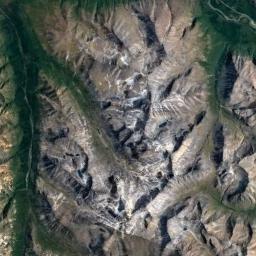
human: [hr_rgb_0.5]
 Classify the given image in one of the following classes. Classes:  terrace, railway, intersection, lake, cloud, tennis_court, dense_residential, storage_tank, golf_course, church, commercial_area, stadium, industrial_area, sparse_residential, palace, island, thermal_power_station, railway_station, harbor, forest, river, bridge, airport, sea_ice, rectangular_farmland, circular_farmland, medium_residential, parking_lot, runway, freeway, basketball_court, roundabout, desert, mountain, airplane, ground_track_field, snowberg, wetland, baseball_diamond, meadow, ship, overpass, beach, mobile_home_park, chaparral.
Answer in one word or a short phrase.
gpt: snowberg